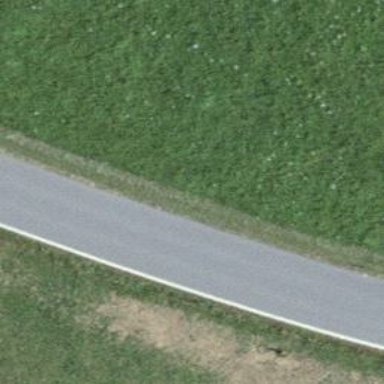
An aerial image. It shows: Asphalt road classified as tertiary.